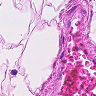
Metastatic tissue present: no